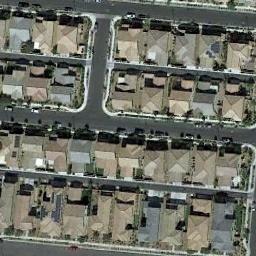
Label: dense_residential